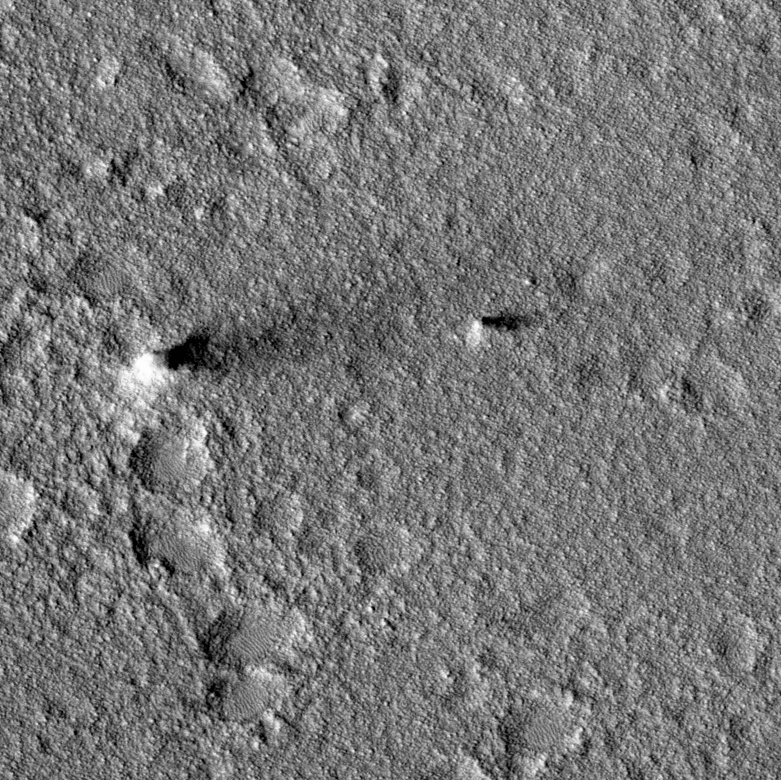
Label: dustdevil, dustdevil